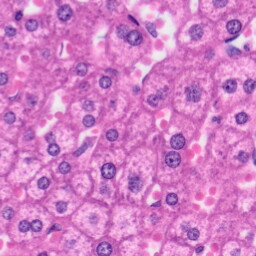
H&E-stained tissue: Liver